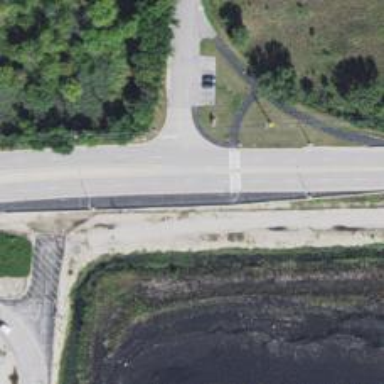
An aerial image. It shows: Secondary road.